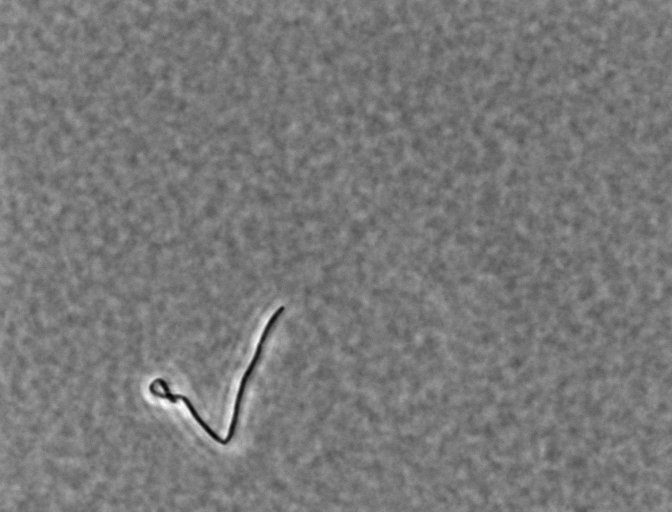
Bacillus subtilis